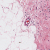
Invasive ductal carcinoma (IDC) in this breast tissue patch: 0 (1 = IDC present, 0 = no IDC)